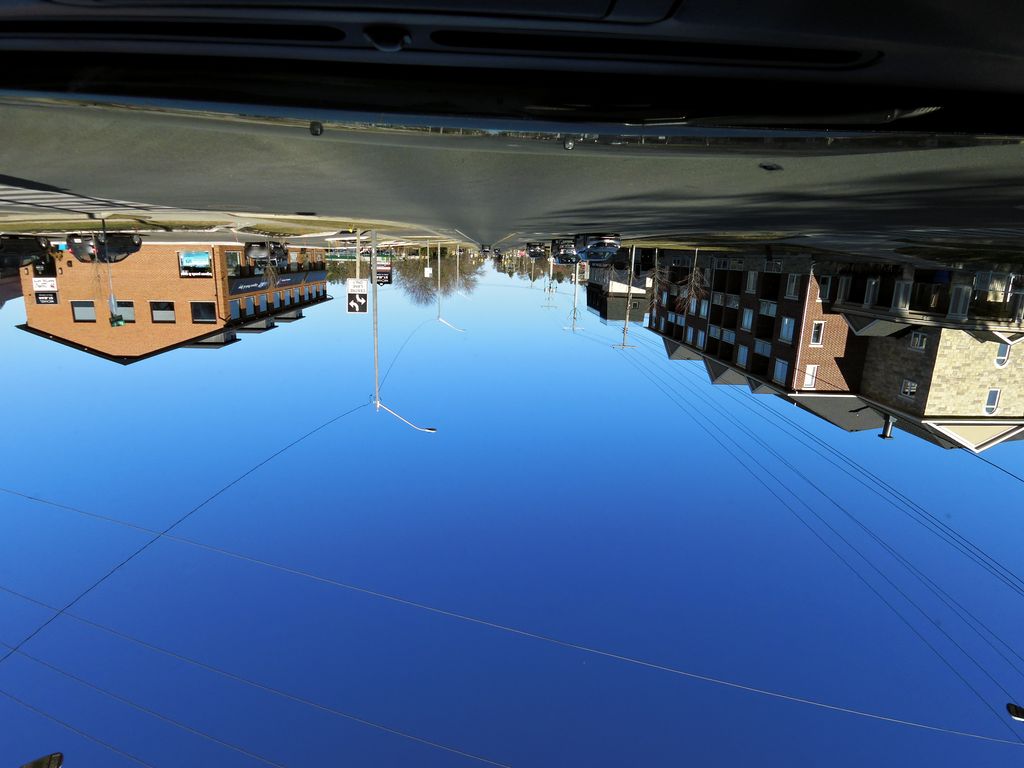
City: hamilton